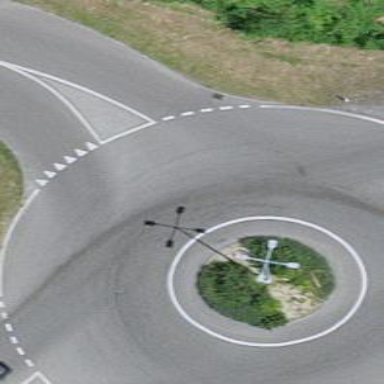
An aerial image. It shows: Primary highway with asphalt surface leading to roundabout.